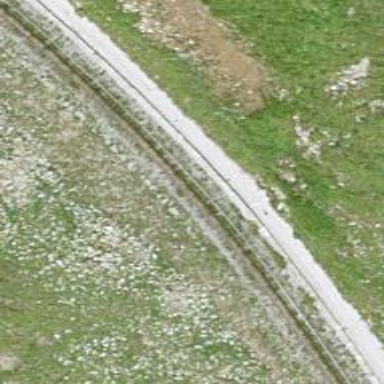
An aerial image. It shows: Narrow-gauge railway.